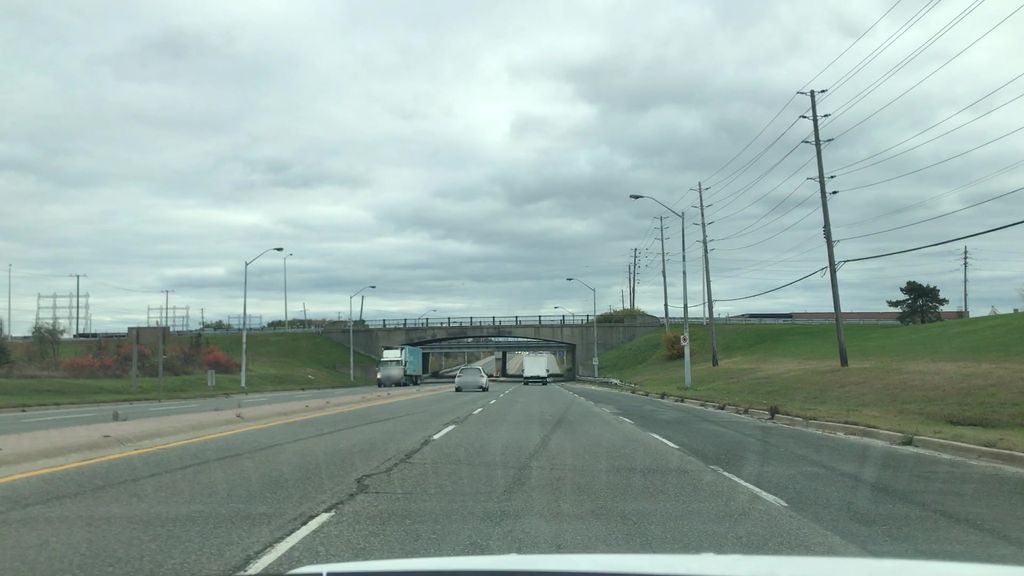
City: toronto